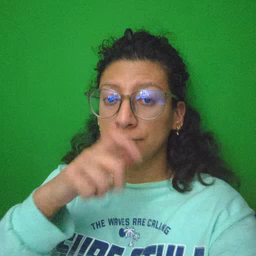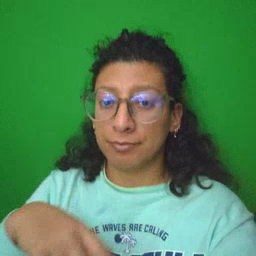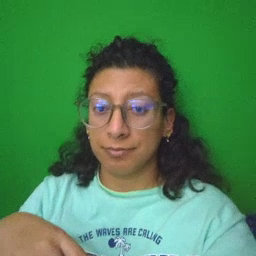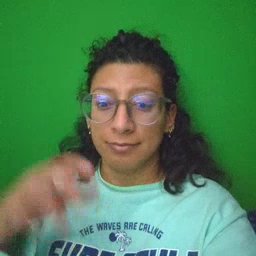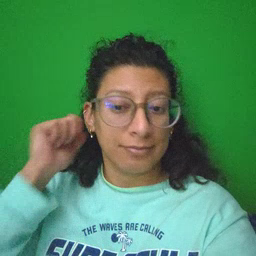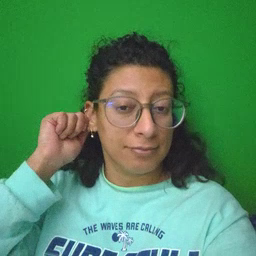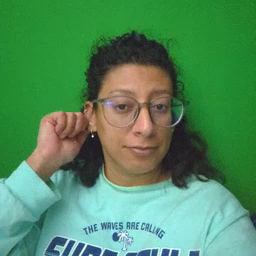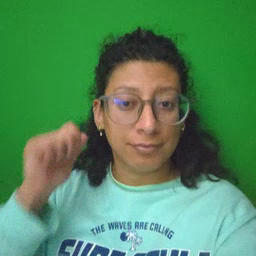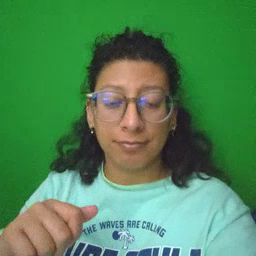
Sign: ear